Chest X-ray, PA view. Patient: 53 years old, sex F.
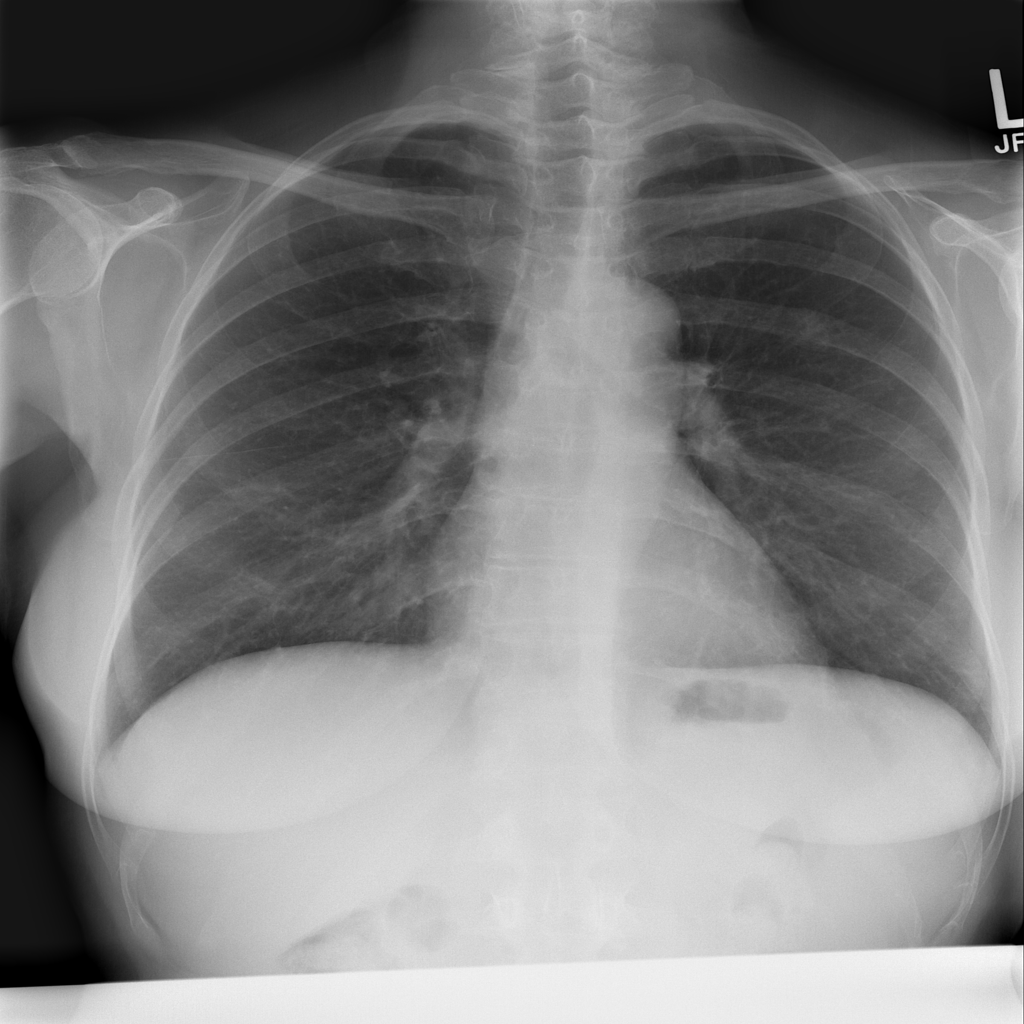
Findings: No Finding